Aerial crown-view tile of a tropical tree (Barro Colorado Island, Panama), acquired 20250512:
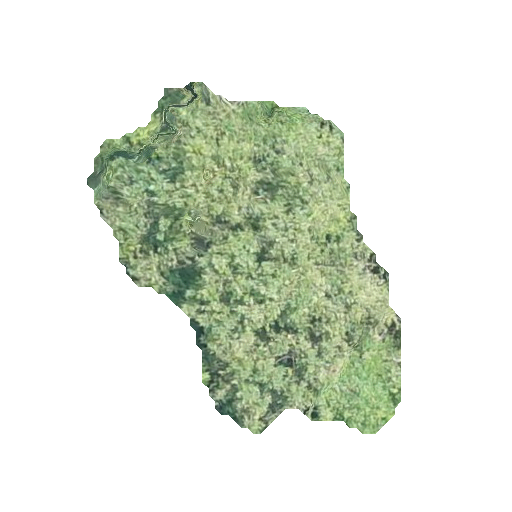
Species: Calophyllum longifolium
GBIF accepted scientific name: Calophyllum longifolium
Crown area: 103.617 m²